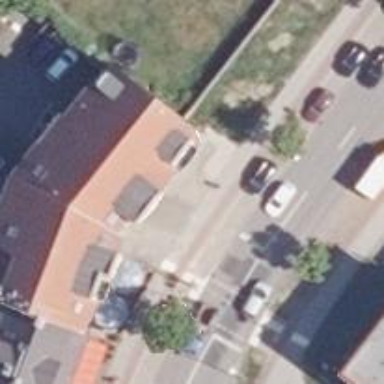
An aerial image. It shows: Restaurant.